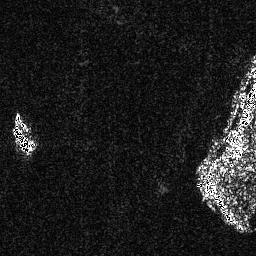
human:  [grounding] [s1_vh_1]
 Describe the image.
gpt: In the satellite image, there is  <ref>1 medium ship </ref> <box>[[3, 43, 14, 59, 0]]</box> located at left.